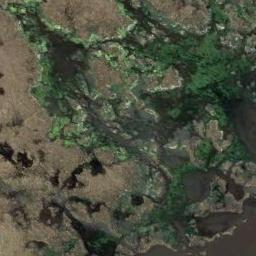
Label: wetland